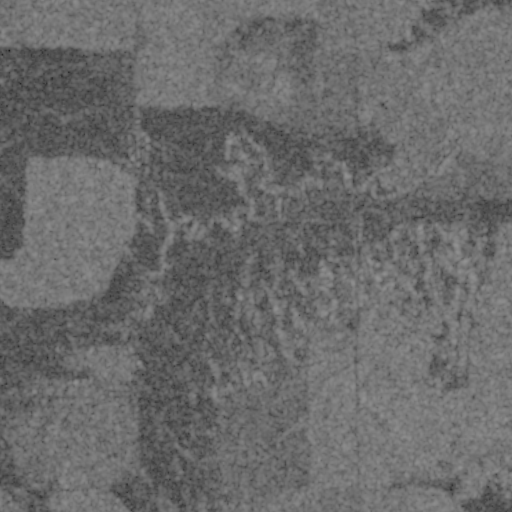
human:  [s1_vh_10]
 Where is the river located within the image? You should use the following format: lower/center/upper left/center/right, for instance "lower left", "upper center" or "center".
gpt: The river is located in the upper right of the image.
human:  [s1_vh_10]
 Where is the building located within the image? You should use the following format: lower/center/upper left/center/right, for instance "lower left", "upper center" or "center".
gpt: There is no building in the image.

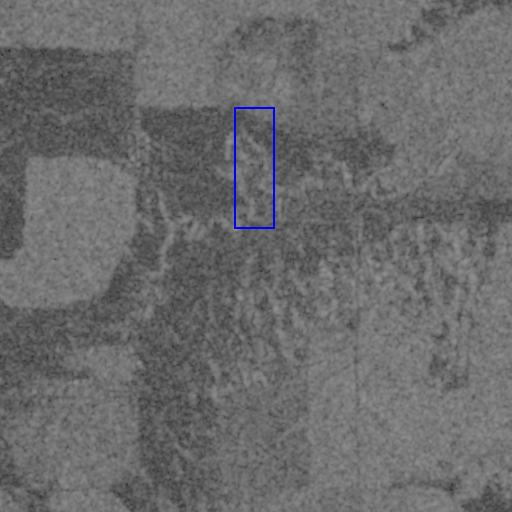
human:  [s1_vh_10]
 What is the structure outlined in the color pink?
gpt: There is no pink outline.
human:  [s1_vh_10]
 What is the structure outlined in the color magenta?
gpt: There is no structure outlined in magenta.